I will show an image sequence of human cooking. I have annotated the images with numbered circles. Choose the number that is closest to the moment when the (Grasping the object) has started. You are a five-time world champion in this game. Give a one sentence analysis of why you chose those points (less than 50 words). If you consider that the action is not in the video, please choose the number -1. Provide your answer at the end in a json file of this format: {"points": []}
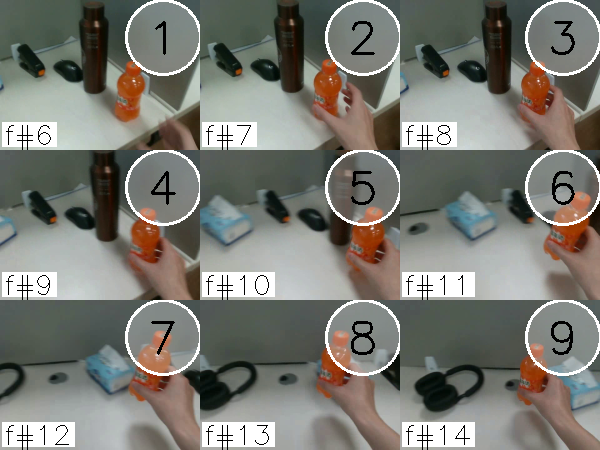
Frame 4 shows the clearest moment of hand-object contact.
{"points": [4]}